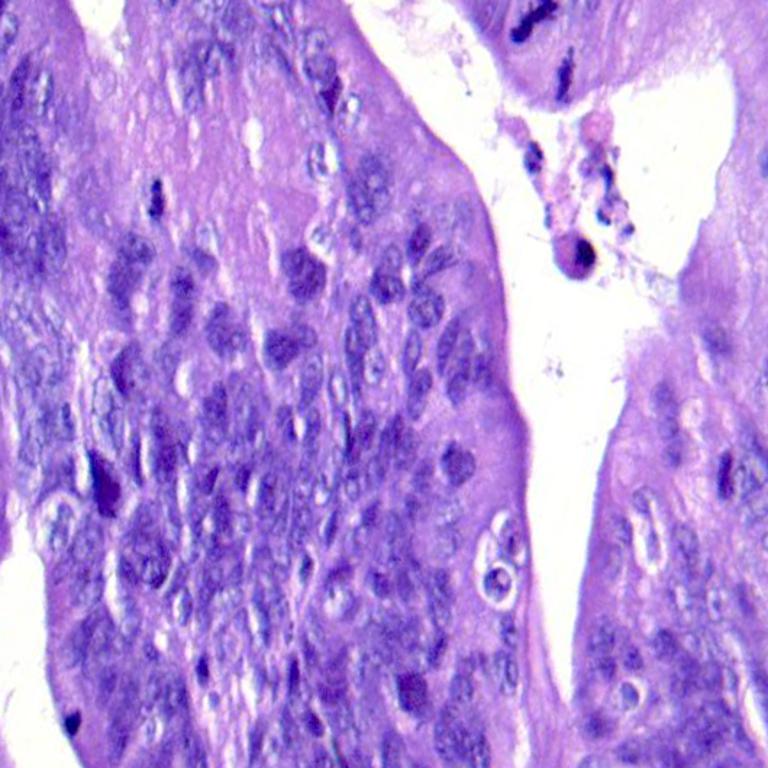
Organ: colon
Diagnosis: adenocarcinomas